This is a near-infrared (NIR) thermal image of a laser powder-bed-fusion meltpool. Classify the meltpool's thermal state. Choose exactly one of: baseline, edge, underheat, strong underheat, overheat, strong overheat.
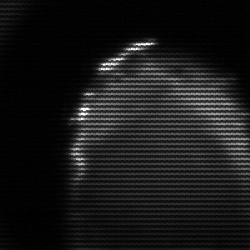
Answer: edge